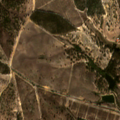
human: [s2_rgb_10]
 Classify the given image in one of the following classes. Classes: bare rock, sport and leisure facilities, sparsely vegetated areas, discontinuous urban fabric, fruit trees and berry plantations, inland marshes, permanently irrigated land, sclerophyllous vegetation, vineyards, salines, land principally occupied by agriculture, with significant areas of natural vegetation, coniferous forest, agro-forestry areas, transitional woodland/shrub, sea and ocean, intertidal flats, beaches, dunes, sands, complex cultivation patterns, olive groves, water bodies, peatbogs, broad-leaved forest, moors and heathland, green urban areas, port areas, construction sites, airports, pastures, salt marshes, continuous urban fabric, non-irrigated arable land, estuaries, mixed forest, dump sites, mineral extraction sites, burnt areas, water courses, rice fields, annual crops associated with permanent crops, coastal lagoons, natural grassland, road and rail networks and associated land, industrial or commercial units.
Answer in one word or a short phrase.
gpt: non-irrigated arable land, complex cultivation patterns, agro-forestry areas, transitional woodland/shrub